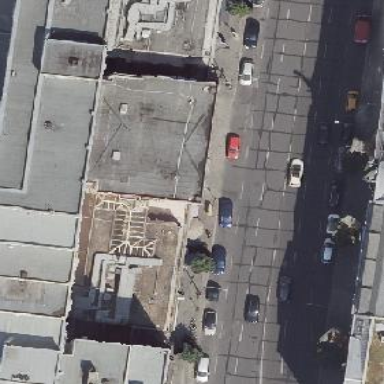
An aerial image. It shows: Commercial building.